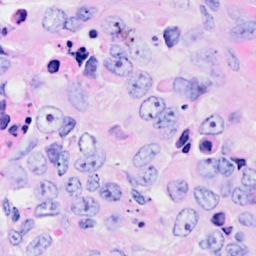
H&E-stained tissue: Breast